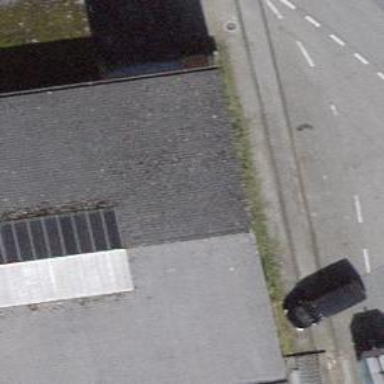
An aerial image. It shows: Railway service station.